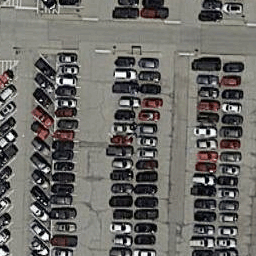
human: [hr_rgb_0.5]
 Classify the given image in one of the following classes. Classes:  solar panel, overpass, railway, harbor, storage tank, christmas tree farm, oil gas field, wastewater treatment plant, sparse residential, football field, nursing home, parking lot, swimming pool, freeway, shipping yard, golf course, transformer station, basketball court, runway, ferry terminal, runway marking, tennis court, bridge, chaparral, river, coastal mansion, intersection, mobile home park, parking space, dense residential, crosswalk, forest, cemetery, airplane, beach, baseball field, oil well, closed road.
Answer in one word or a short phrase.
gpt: parking lot